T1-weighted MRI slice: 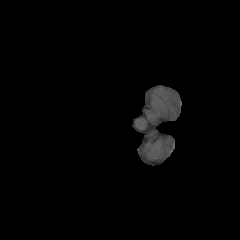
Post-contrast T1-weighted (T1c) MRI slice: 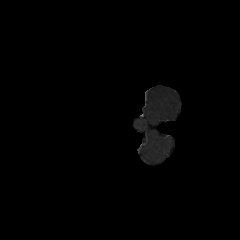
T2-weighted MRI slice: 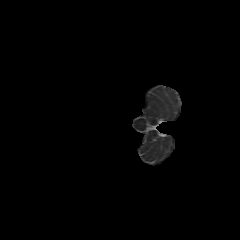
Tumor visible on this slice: no